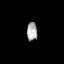
Tissue: prostate
Cell type: Epithelial cells
Senescence score: 0.3171
Nuclear area (px): 191
Mean DAPI intensity: 166.482